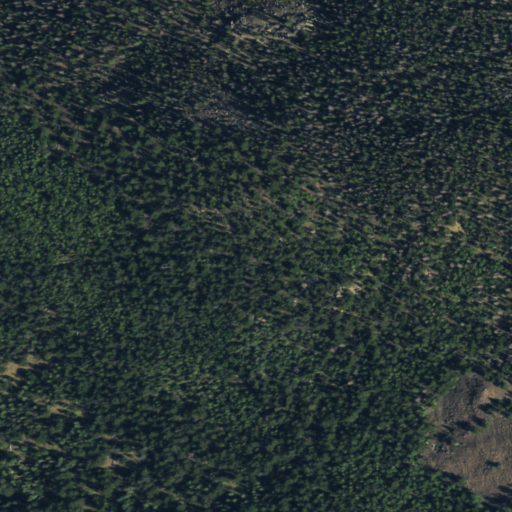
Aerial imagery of mountain in Colorado named Burris Mountain containing evergreen forest, deciduous forest, and shrub